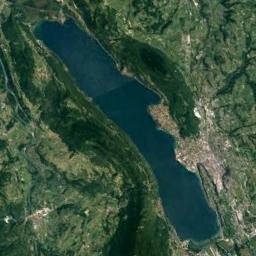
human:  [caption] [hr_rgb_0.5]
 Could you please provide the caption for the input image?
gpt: There is a long strip of blue lake on the ground with lush green vegetation .

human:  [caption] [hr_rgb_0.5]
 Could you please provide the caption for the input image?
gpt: Beside the lake is green land .

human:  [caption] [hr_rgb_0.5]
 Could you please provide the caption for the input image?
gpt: Many trees are around the lake .

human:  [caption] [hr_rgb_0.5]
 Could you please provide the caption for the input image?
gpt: The lake lies in a mountainous area covered with vegetation and the water is blue .

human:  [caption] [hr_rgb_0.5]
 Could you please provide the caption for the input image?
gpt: There are green meadows and some buildings around the lake .